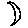
Label: moon